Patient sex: F
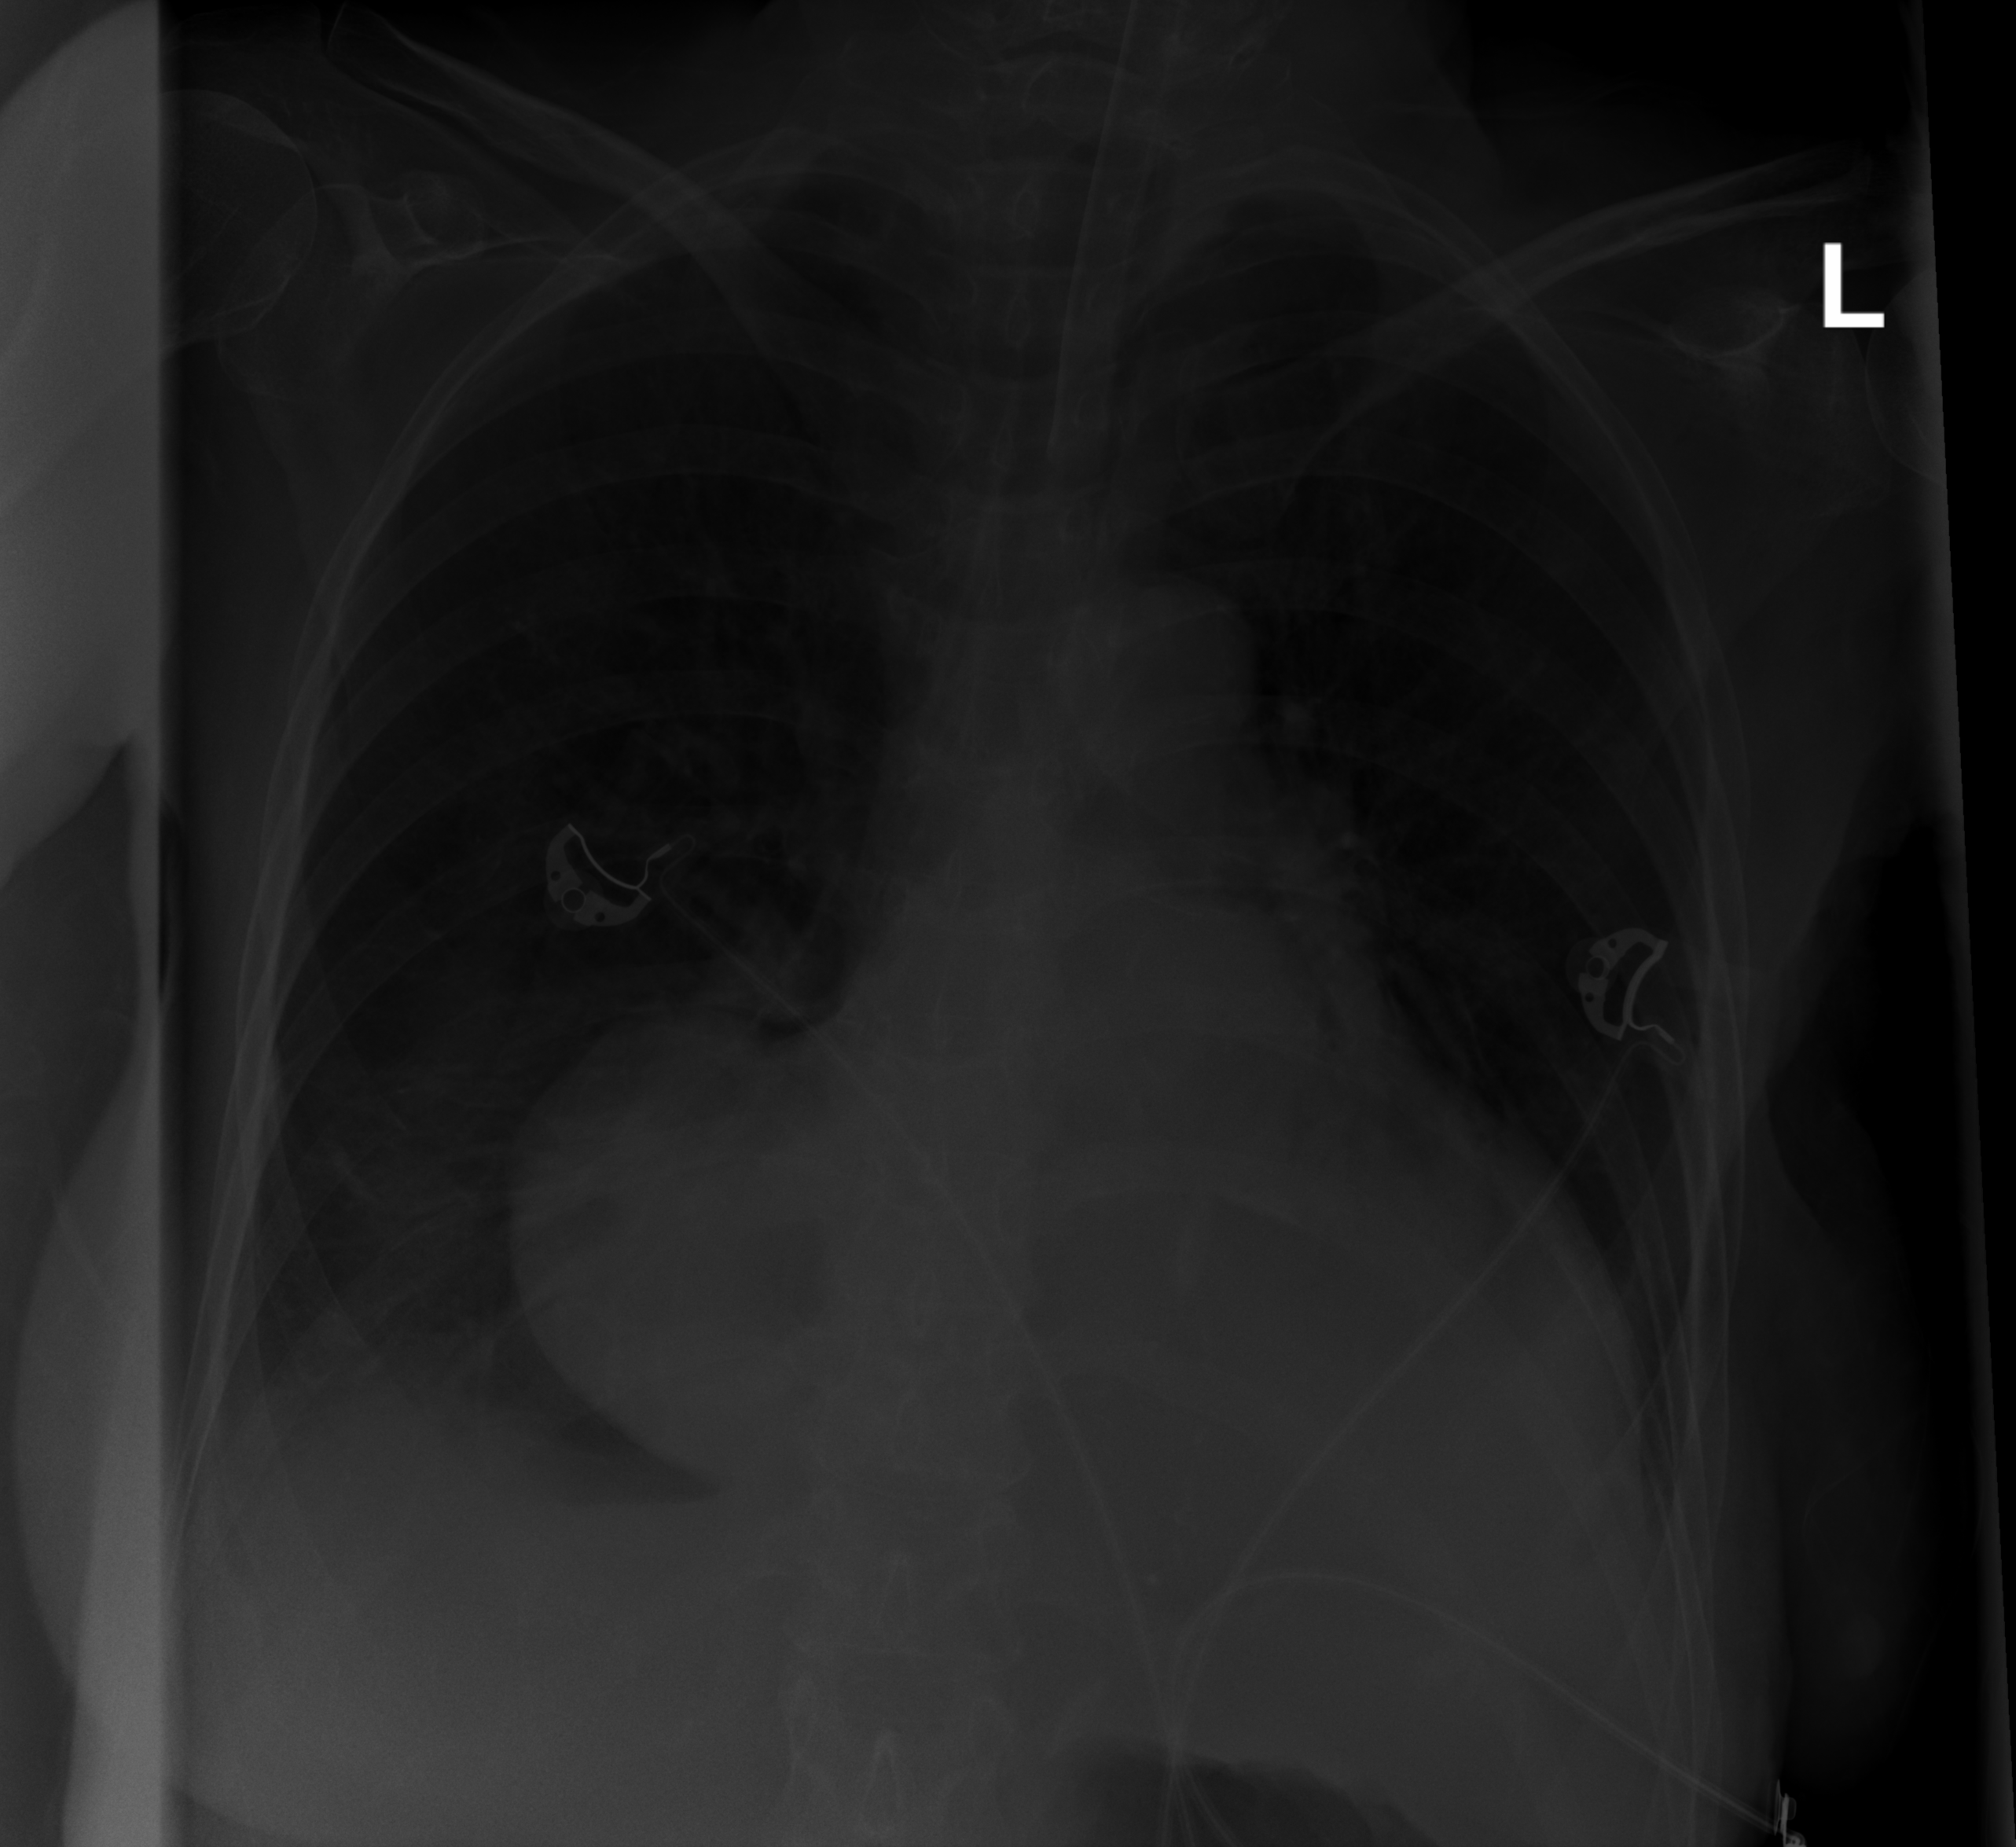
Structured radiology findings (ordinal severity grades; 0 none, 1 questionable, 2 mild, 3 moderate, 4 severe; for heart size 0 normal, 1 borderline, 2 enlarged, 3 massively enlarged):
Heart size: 2
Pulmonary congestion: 0
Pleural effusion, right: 2
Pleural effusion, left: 2
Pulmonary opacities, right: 0
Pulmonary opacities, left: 1
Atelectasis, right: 2
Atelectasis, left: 2